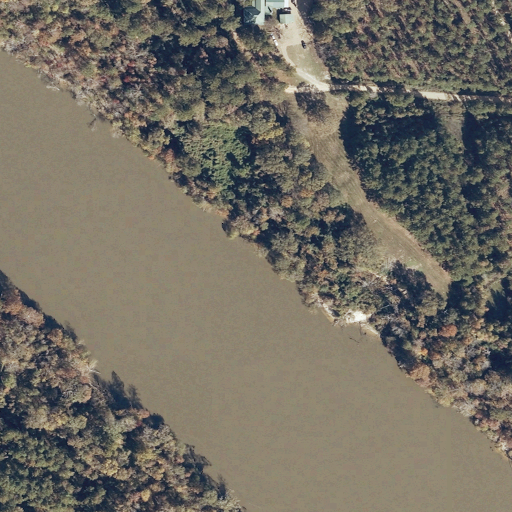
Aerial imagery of cliff(s) in Alabama named Woods Bluff containing open water, woody wetlands, mixed forest, evergreen forest, grassland, open development, low intensity development, herbaceous wetlands, and pasture